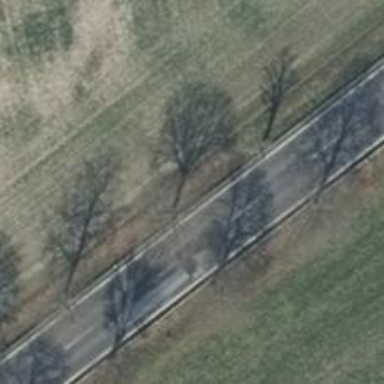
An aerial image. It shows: Deciduous tree with broadleaved leaves.